Field crop: maize
Growth stage: 2
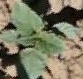
Species: datura